Field crop: tomato
Growth stage: 1
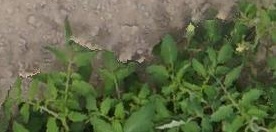
Species: tomato